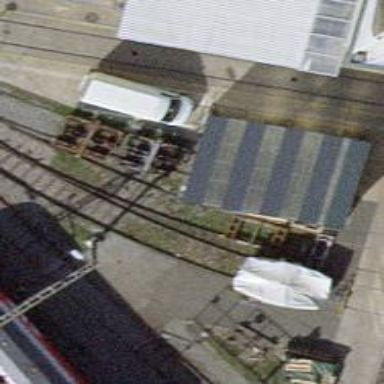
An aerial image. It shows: Single track railway in yard.